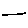
Label: line